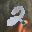
Label: 2